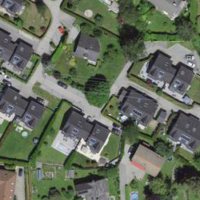
EUNIS habitat code: 54
Species observed at this site:
Lathyrus vernus